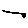
Label: line